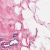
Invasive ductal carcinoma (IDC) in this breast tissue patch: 0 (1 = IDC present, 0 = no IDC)